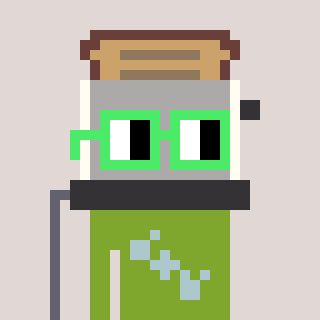
a pixel art character with square light green glasses, a toaster-shaped head and a slimegreen-colored body on a warm background